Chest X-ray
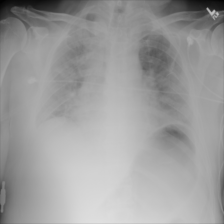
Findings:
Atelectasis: negative
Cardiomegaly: negative
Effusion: negative
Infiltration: positive
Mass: negative
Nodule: negative
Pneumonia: negative
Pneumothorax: negative
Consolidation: negative
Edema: negative
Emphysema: negative
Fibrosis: negative
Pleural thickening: negative
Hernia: negative